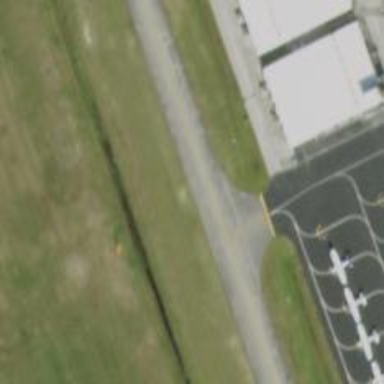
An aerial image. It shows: View of taxiway at the airport.